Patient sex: M
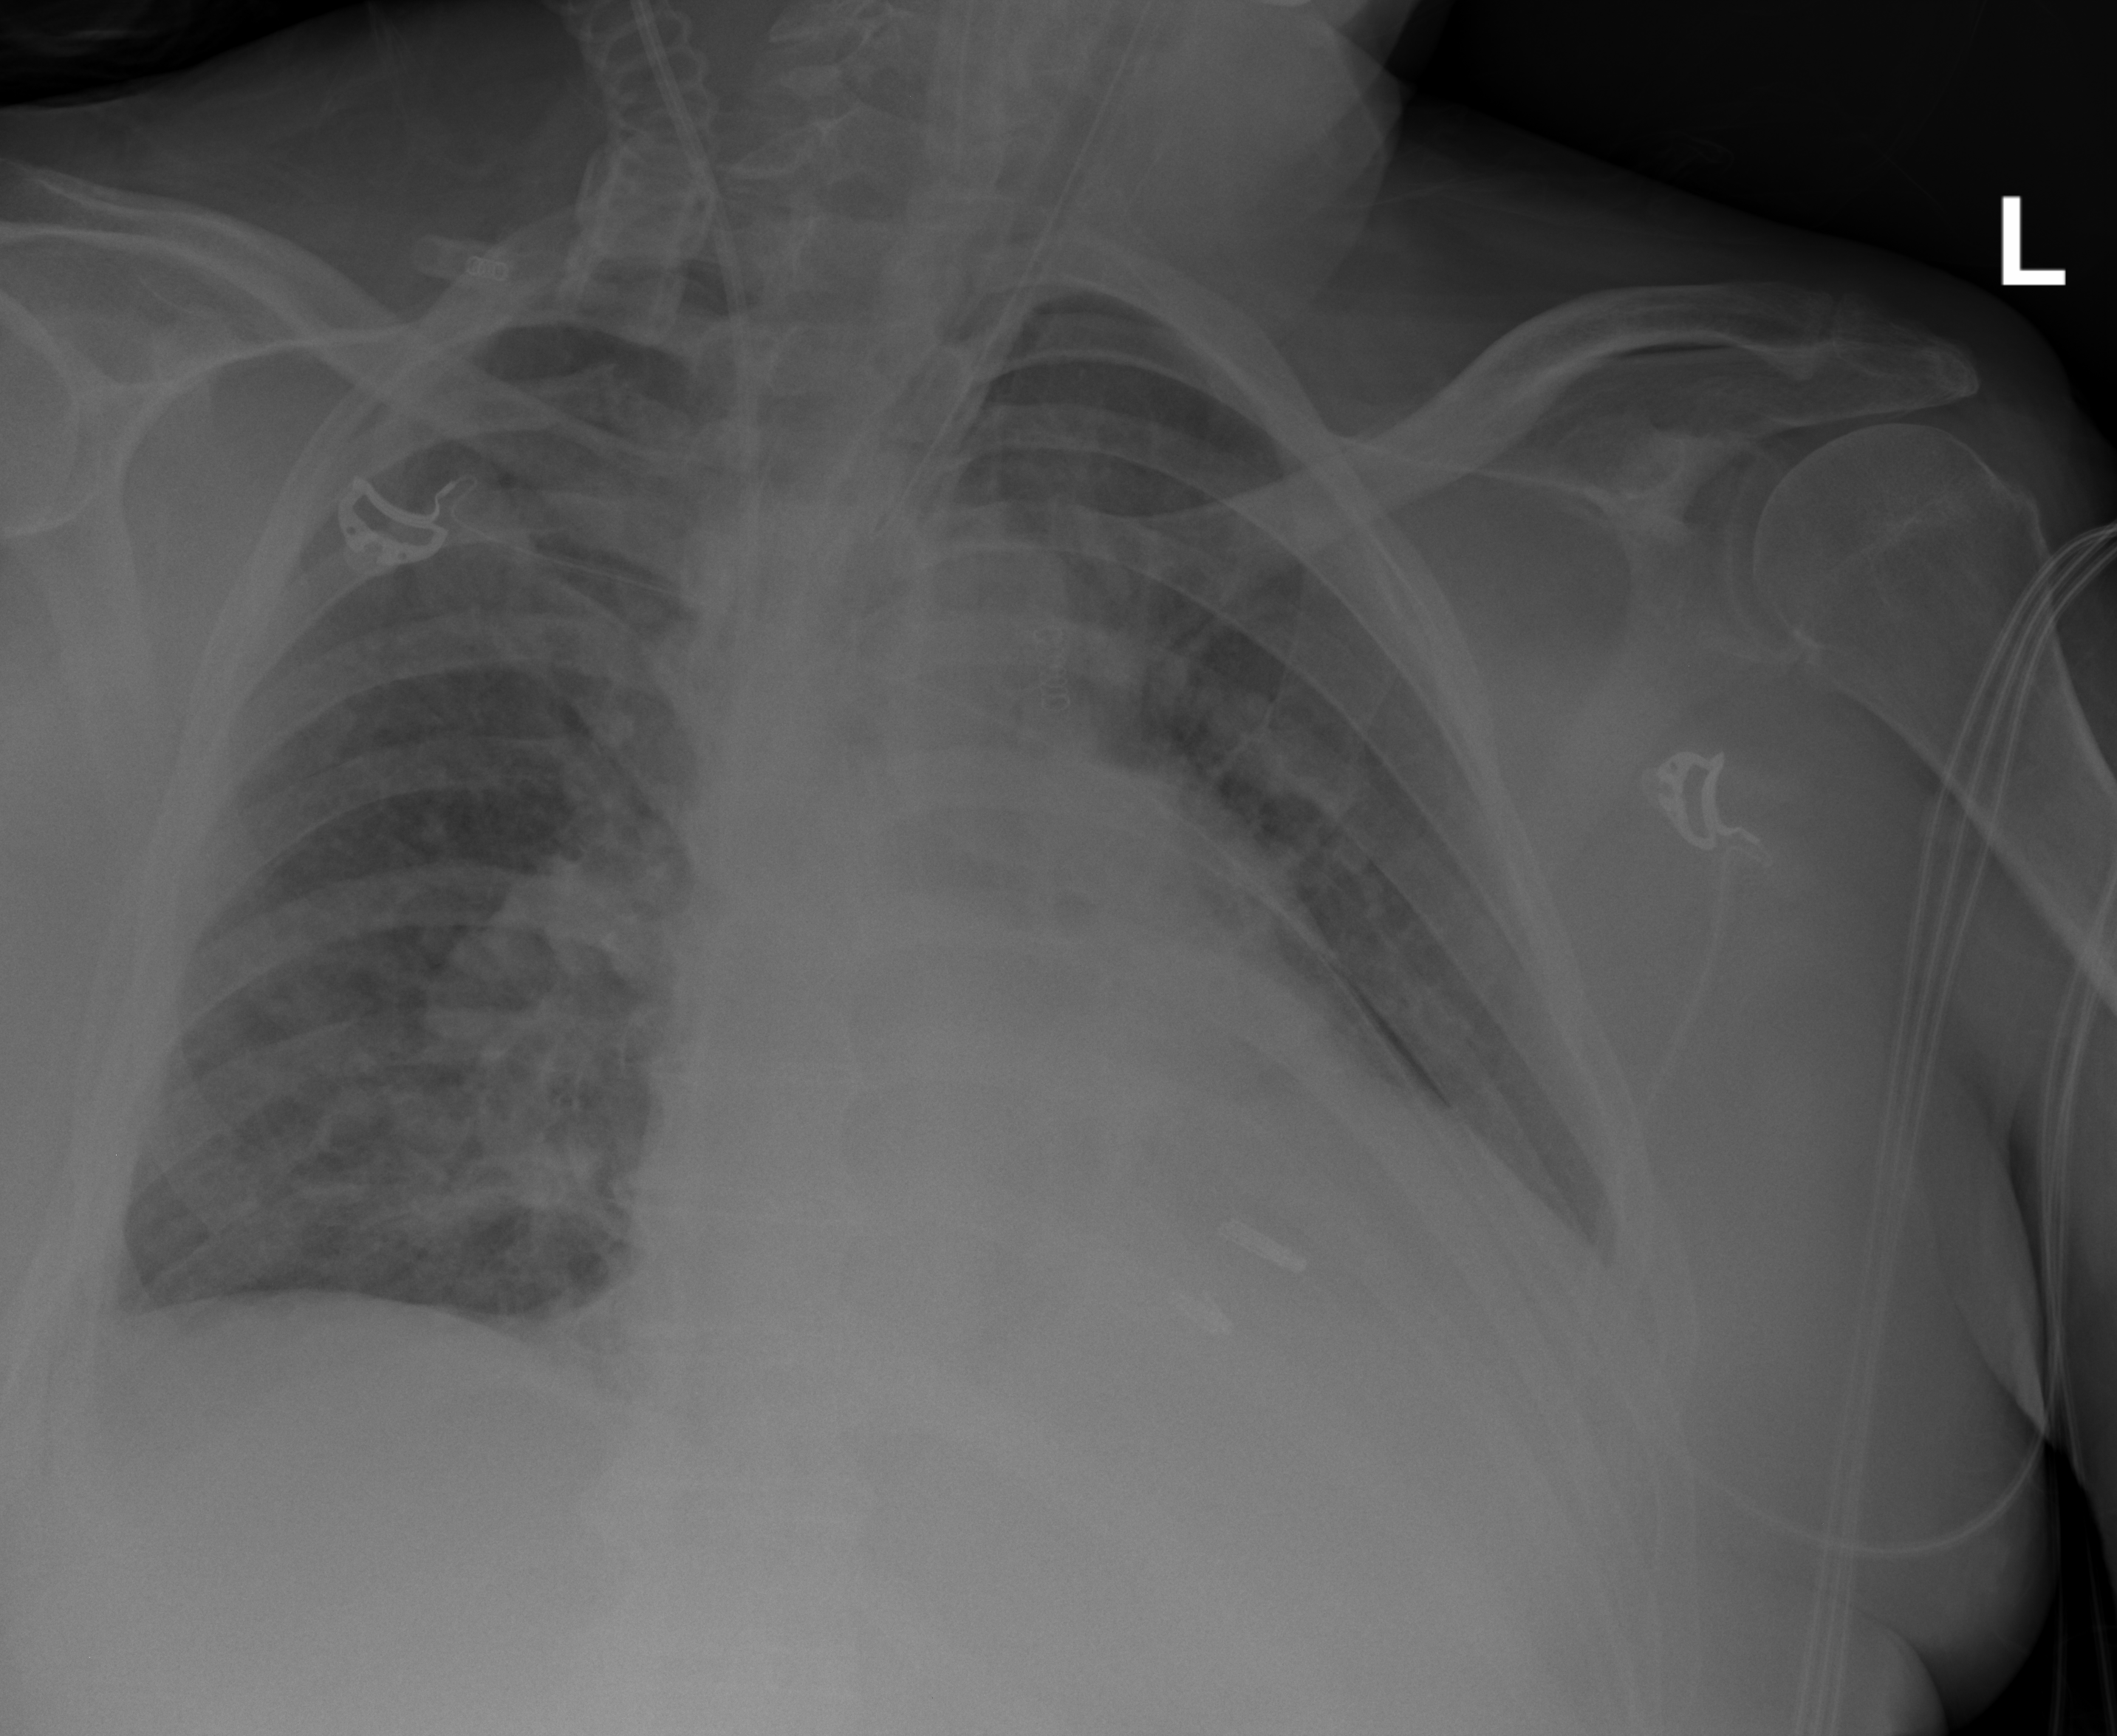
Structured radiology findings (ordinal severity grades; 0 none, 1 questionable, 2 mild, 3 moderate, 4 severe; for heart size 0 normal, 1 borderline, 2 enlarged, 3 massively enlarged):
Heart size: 2
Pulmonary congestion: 1
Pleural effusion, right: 1
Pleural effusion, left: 1
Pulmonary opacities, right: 1
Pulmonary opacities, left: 0
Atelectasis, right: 2
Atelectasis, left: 1